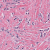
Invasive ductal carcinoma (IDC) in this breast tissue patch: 1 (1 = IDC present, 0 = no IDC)